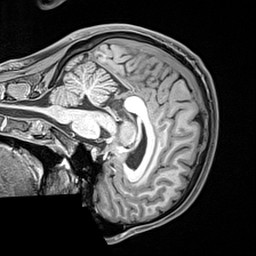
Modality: T1w
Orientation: sagittal
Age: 23
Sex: male
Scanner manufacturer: siemens
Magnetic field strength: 3 T
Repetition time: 2.4 s
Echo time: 0.00217 s